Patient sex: M
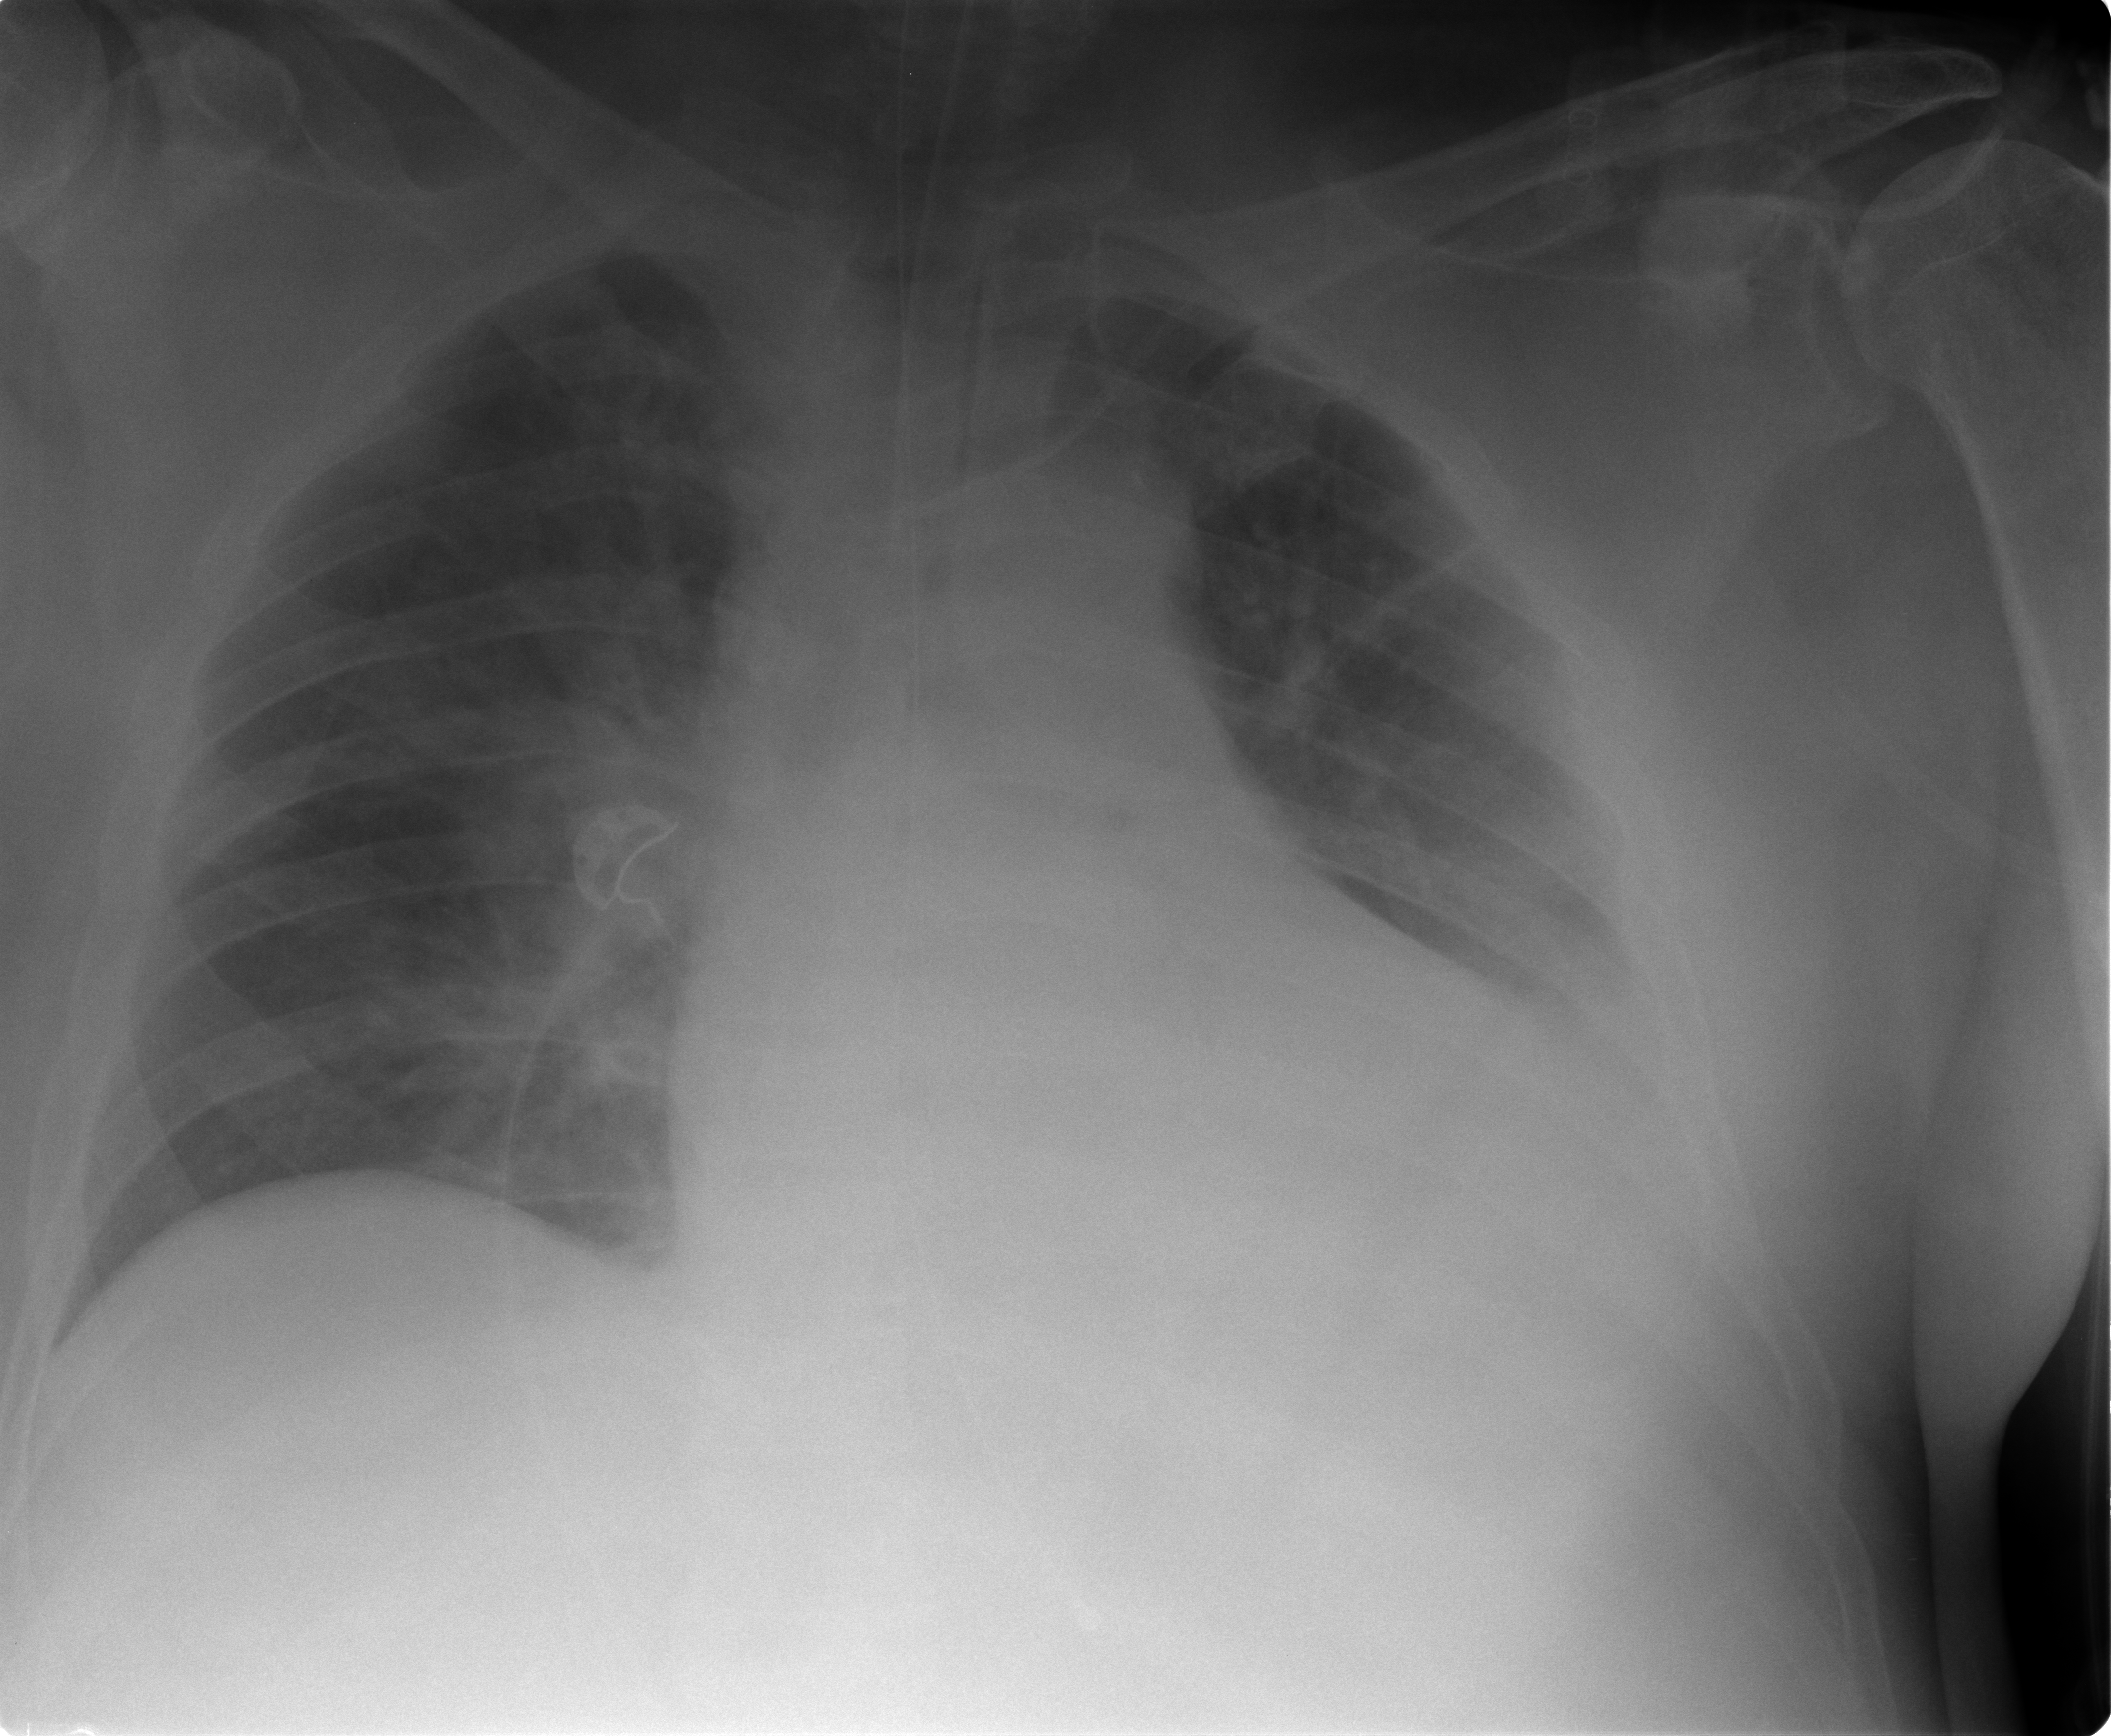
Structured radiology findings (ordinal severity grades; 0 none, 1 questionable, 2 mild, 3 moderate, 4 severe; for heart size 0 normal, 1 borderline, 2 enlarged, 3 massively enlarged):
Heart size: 2
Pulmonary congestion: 2
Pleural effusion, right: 0
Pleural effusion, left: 2
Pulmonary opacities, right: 0
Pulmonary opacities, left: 0
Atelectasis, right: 0
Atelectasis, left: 2